Interaction volume radius: 10 \u00c5
Interaction volume height: 15 \u00c5
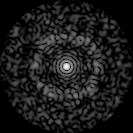
Disorder parameter: 0.8192